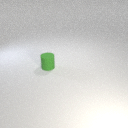
small green rubber cylinder